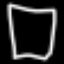
Label: square